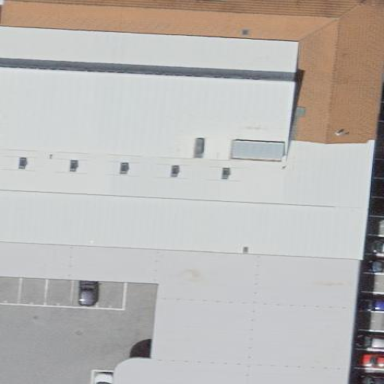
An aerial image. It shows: Commercial building.